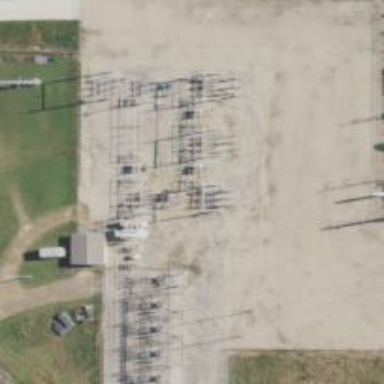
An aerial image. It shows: Switch used for power control.